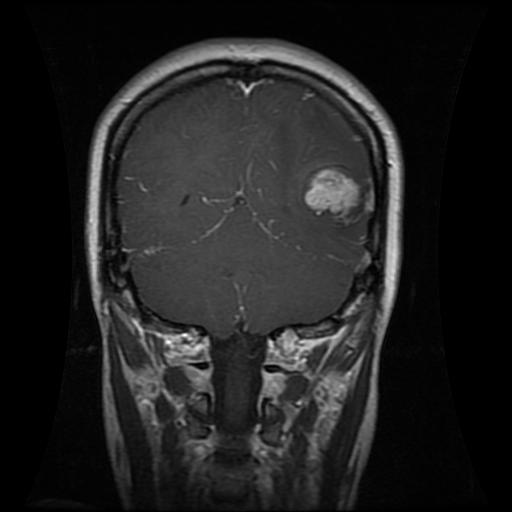
Label: glioma